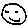
Label: smiley face